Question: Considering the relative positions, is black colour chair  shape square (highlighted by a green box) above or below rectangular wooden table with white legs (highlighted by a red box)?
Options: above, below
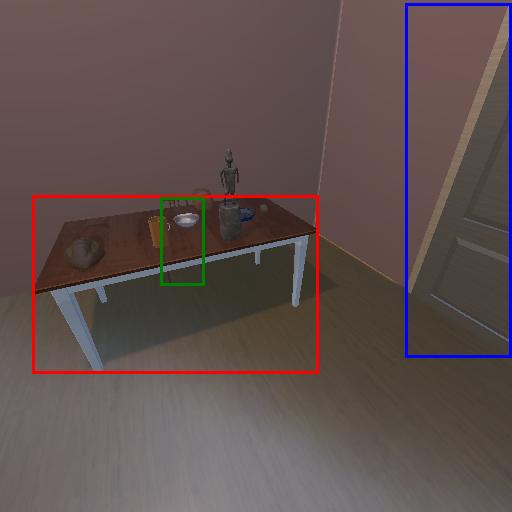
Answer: above